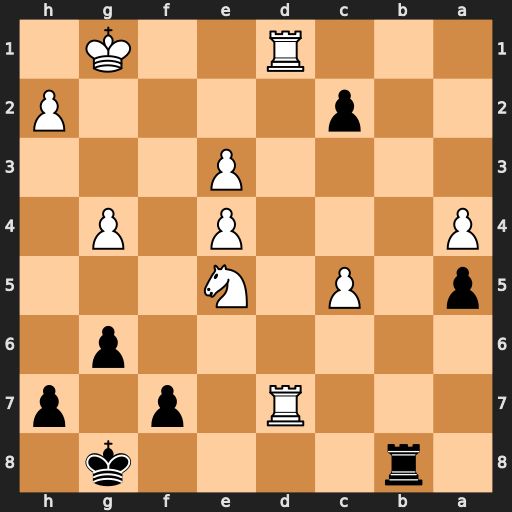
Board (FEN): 1r4k1/3R1p1p/6p1/p1P1N3/P3P1P1/4P3/2p4P/3R2K1
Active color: b
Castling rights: -
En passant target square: -
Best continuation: Rb1 Rf1 Rxf1+ Kxf1 c1=Q+